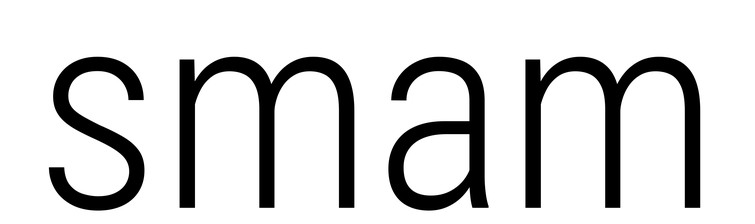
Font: Roboto_Condensed_Light